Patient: sex F, age 74
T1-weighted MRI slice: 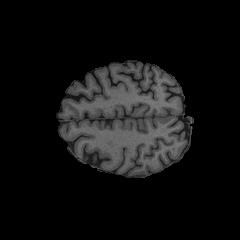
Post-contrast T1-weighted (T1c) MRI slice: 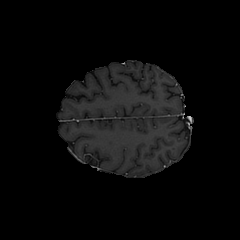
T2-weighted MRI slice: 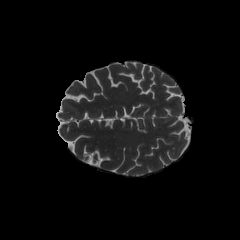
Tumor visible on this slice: no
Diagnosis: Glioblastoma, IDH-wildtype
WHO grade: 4